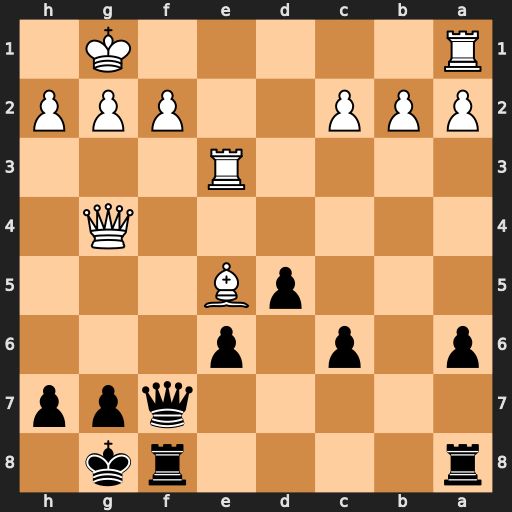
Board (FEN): r4rk1/5qpp/p1p1p3/3pB3/6Q1/4R3/PPP2PPP/R5K1
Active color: b
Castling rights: -
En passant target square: -
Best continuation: Qxf2+ Kh1 Qf1+ Rxf1 Rxf1#